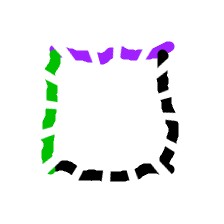
Shape: square